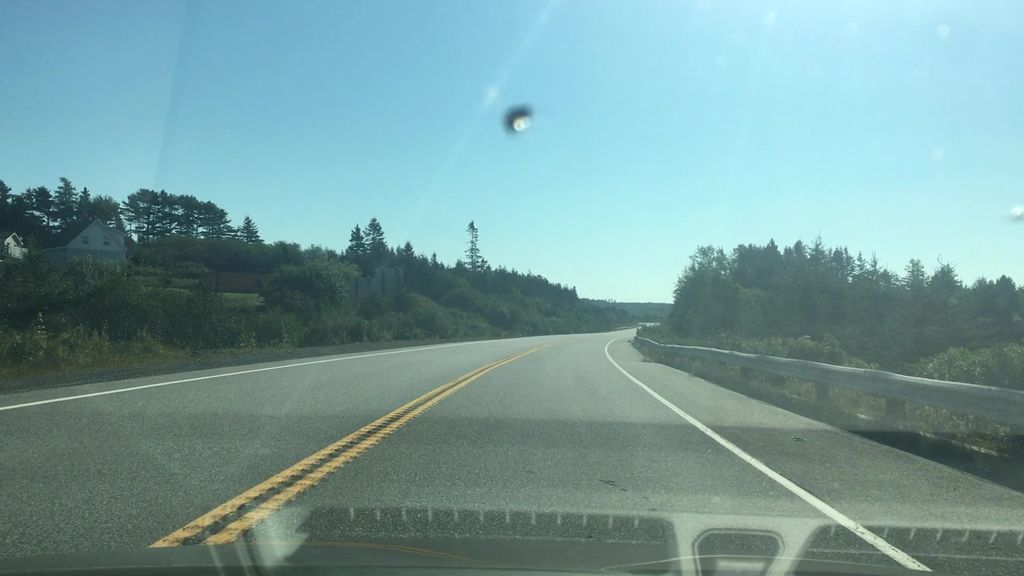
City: halifax